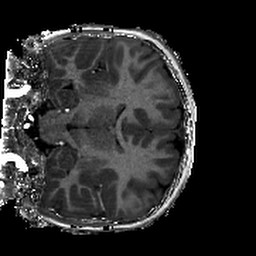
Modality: T1w
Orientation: coronal
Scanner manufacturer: siemens
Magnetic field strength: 3 T
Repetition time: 2.4 s
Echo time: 0.00224 s